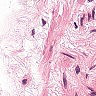
Metastatic tissue present: no